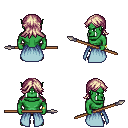
a pixel art fantasy rpg character, male body template, orc, green skin, overskirt, gold greaves, white blonde loose hair, bracelets, maroon shoes, spear, four views (front, back, left, right), 2x2 character sprite sheet, small pixel art, hard edges, no anti-aliasing